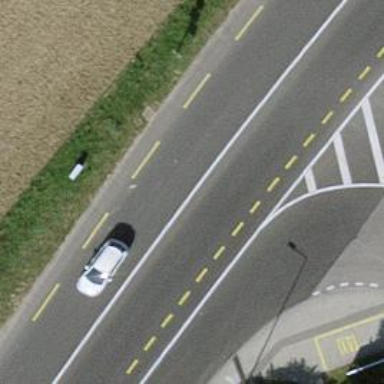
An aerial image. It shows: Secondary road with dedicated lane for cyclists.